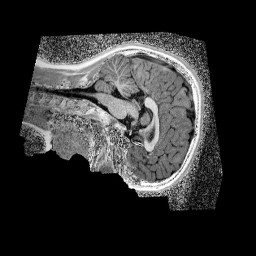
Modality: UNIT1_denoised
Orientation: sagittal
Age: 9
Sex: female
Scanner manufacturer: siemens
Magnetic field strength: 3 T
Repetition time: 4 s
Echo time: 0.00299 s